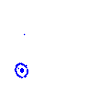
Particle: kaon